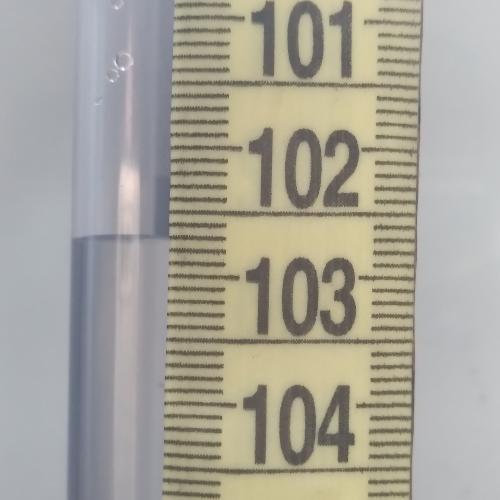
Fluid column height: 102.7 cm